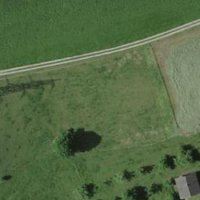
EUNIS habitat code: 52
Species observed at this site:
Cerastium glomeratum